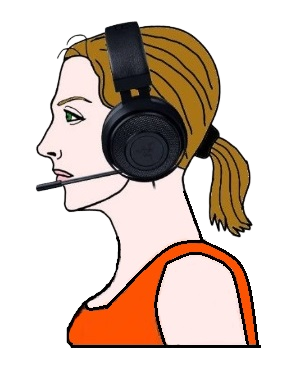
Label: 4_Yes_Chad